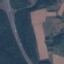
Land use / land cover class: Highway